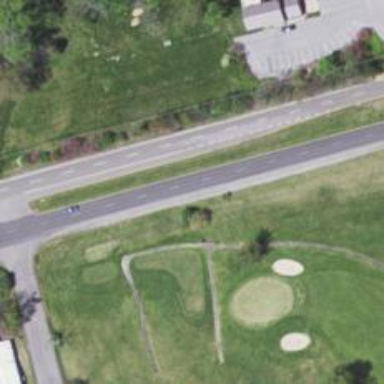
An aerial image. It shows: Pathway for golfing.